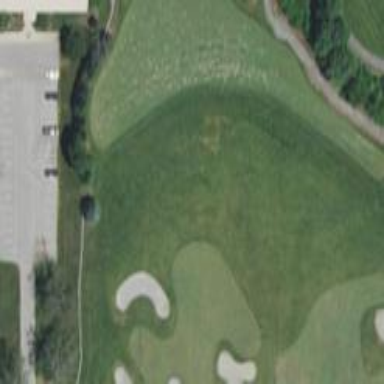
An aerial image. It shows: Golf tee.